Question: I have a normal excel which has certain cell's texts which are greater than it's width and overflows to the next cell (the overflown cells are empty).
IE : Cell A1 has text that goes in to cell A2.
If I try to underline all the text in A1, the underline goes as far as the width of the cell.
I am not trying to underline using borders either.
I am trying with the standard U (underline) symbol.
If you see the red circled ones above the, I belive you guys can understand the issue.
I need the underline to work on all cells that overflow to the other texts.
I have considered using borders as an alternative, but in some cases, the text does not cover the entire overflown text which makes the border fail at working as an underline.
Any help is greatly appreciated.
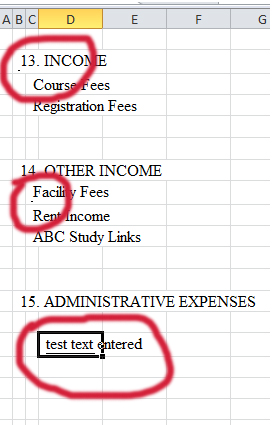
Answer: Its the problem with selection of "single accounting" option. Instead of "Single" you might have selected "single accounting" in underline option mistakenly.
See the below screenshots for comparision.
Hope this helps